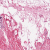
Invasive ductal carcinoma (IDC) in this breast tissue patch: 0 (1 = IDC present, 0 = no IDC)